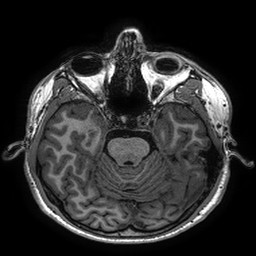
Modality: T1w
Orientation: coronal
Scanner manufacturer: ge
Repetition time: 7.6 s
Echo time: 0.003 s